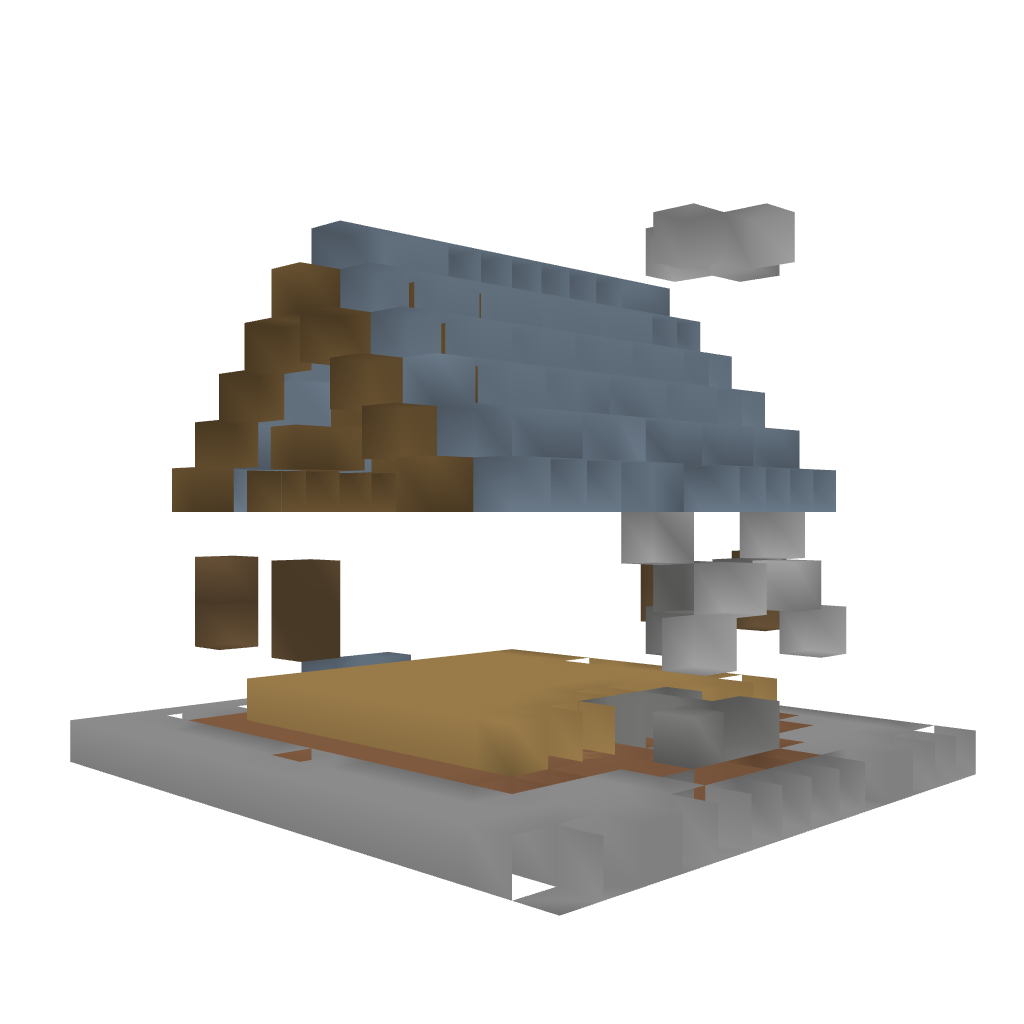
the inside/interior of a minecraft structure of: Small Cabin House